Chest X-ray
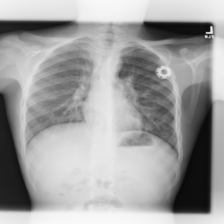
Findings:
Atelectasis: negative
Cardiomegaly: negative
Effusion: negative
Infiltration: negative
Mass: negative
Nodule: negative
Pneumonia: negative
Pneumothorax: negative
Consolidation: negative
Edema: negative
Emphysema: negative
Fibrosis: negative
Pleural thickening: negative
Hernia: negative